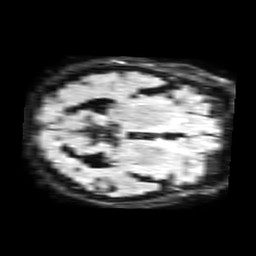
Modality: FLAIR
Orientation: axial
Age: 85
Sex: female
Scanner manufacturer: philips
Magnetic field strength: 1.5 T
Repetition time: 6 s
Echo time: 0.1032 s